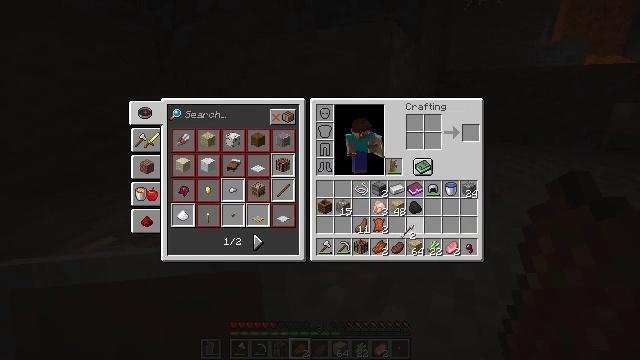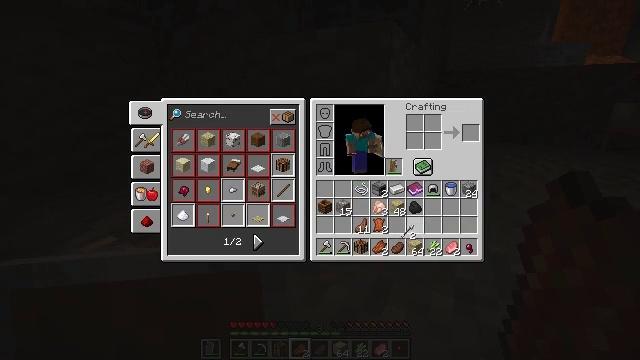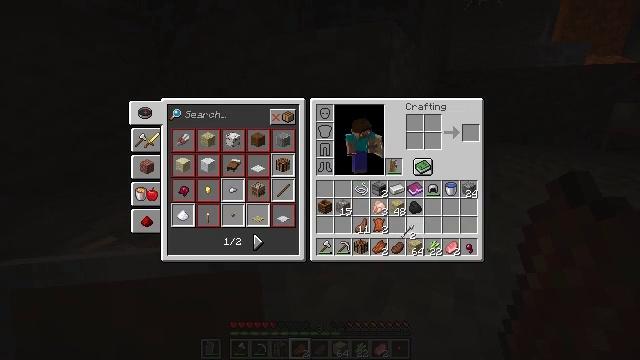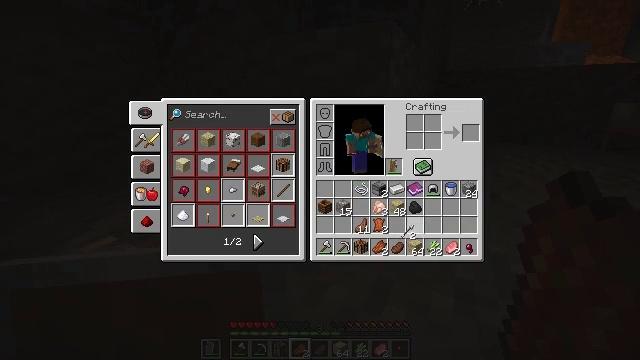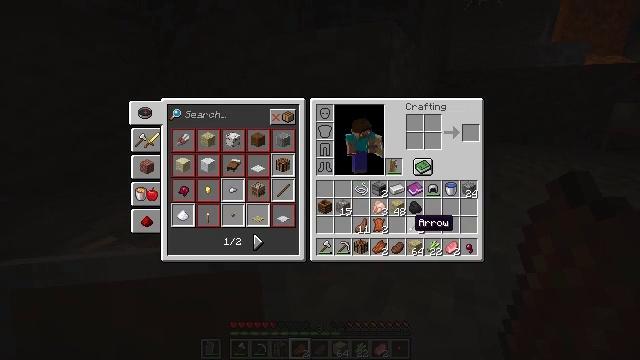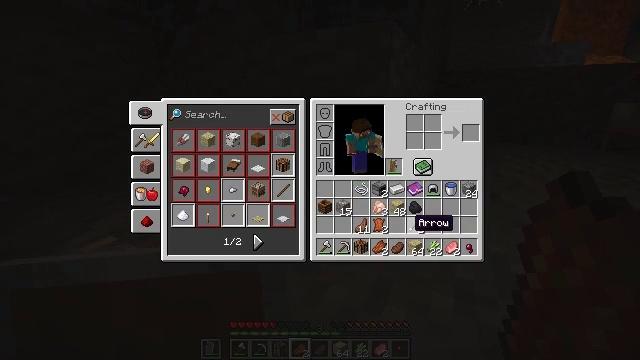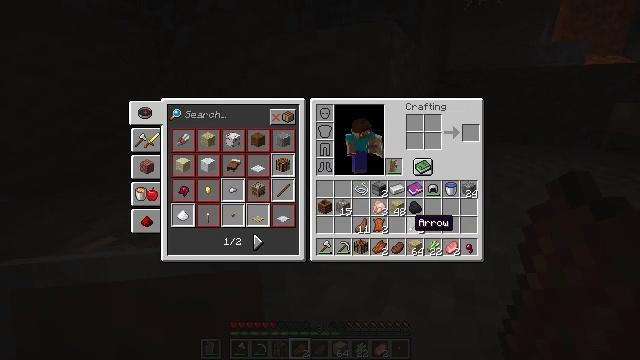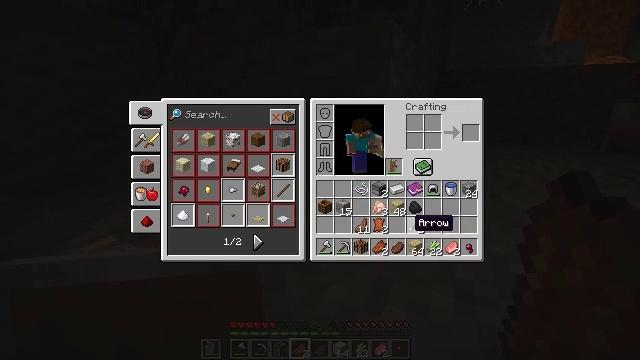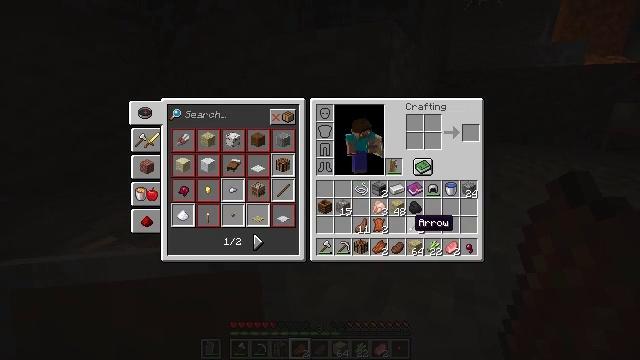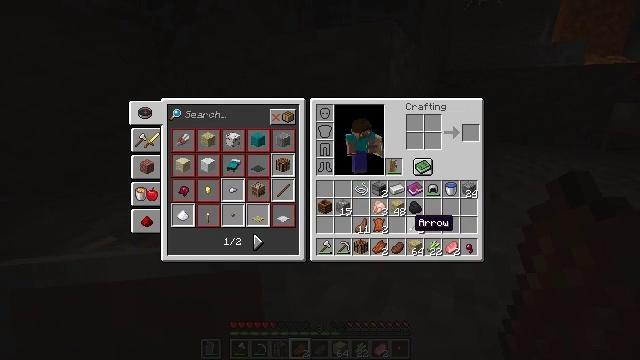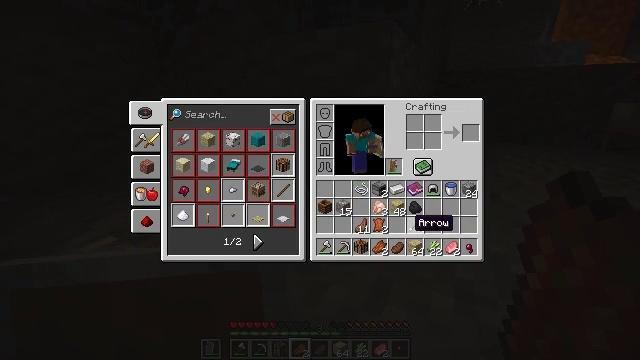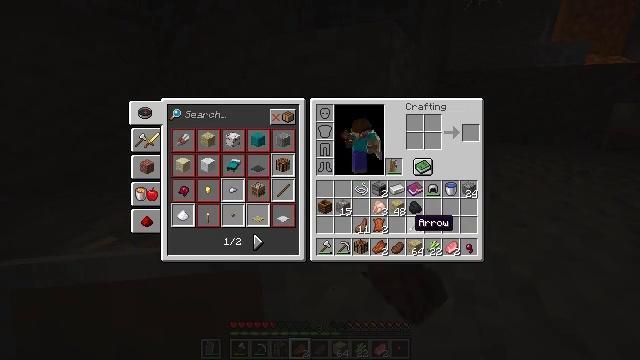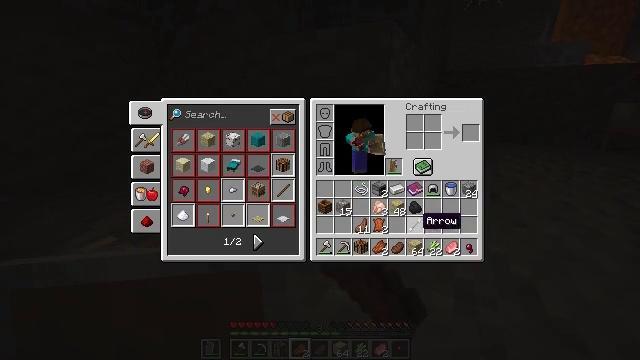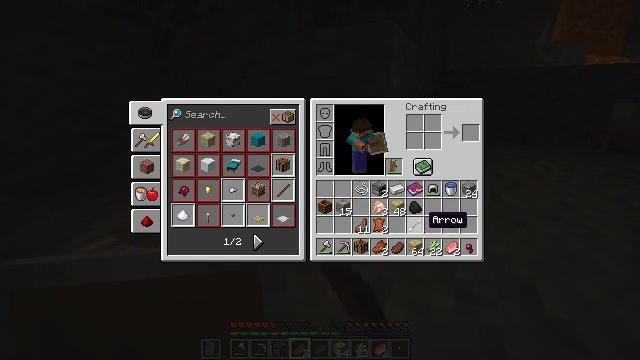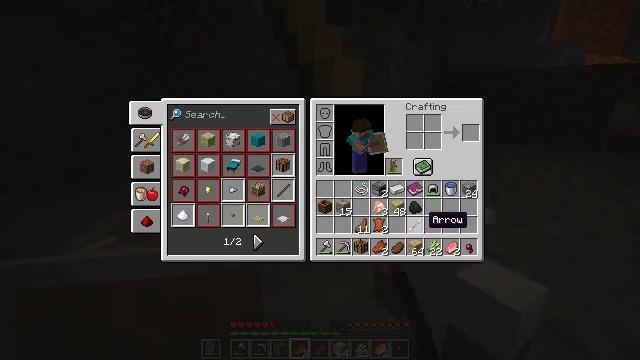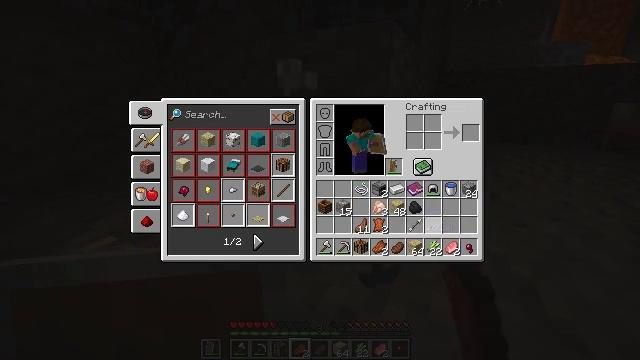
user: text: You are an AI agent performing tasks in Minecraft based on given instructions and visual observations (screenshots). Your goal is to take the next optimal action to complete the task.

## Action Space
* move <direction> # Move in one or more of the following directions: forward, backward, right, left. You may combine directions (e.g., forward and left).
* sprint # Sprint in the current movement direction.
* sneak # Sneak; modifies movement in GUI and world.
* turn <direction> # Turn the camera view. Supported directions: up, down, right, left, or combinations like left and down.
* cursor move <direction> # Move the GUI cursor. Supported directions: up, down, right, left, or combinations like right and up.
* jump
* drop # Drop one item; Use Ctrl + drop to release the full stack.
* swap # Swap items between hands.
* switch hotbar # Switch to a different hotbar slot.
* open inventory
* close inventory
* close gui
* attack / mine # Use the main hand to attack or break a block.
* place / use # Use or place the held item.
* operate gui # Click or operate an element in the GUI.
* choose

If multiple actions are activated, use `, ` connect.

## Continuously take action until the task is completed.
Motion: motion action
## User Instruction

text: Remove an arrow from the inventory.
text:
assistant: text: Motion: operate gui
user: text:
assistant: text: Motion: operate gui
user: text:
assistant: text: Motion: operate gui
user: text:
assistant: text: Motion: no_op
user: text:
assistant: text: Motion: no_op
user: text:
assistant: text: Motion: no_op
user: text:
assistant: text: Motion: no_op
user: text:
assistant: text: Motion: no_op
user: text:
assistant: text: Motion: no_op
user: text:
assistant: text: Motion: drop
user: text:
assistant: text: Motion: drop
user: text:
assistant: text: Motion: cursor move right, drop
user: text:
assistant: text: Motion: drop
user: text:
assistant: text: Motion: no_op
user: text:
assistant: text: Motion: cursor move right
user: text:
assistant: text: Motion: no_op